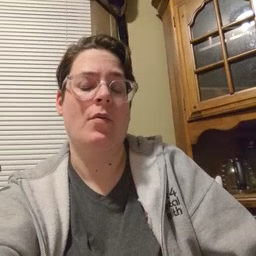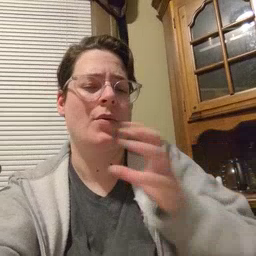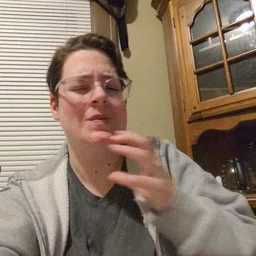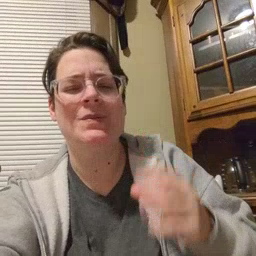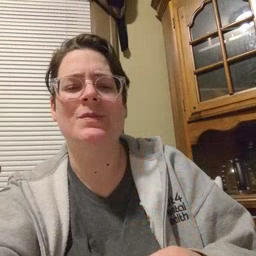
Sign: old